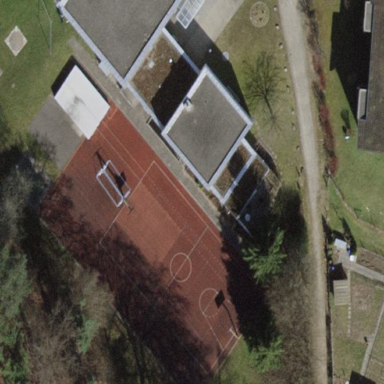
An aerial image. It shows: Basketball court on pitch.